Question: I want to create a turn-based match. When player received a notification 'player:receivedTurnEventForMatch:didBecomeActive:'
I want to show a banner that slides from the top of the screen. "Your turn. Play" similar to the banner that Game Center shows when player is authenticated.
How can I do it? Should it be a 'UIViewController' or 'UIAlert', or what?

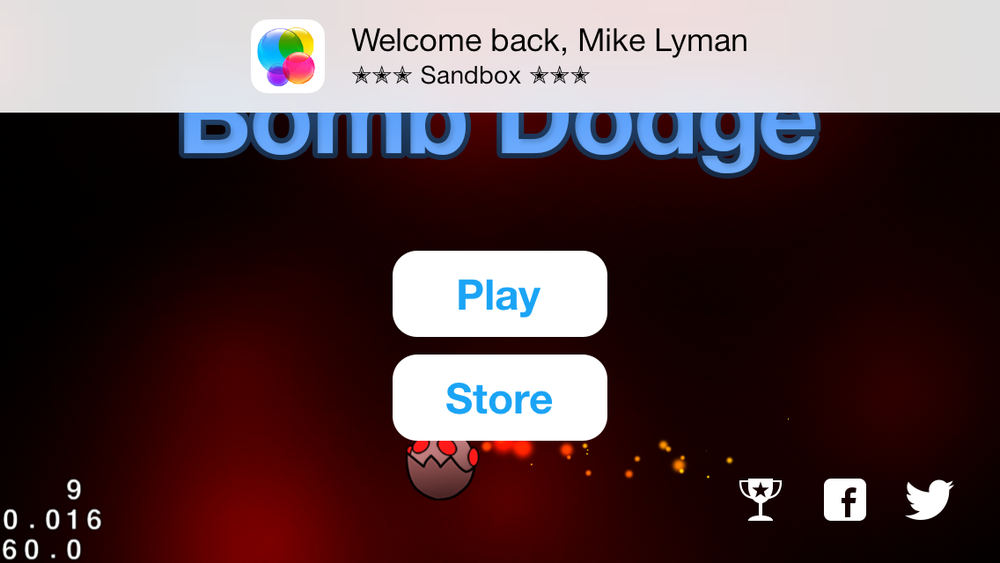
Answer: here is a good example for notification for what you want, i hope that help you:
<URL>
or
<URL>
or
<URL>